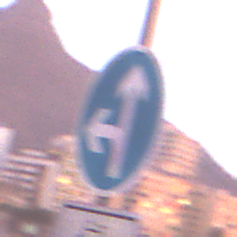
Verkehrszeichen: VorgeschriebeneFahrtrichtungGeradeausOderLinks
Zusatzzeichen unten: EinspurigeFahrzeugeFrei5
Umgebung: Outdoor, Urban
Tageszeit: SunriseSunset
Wetter: PartlyCloudy
Licht: Natural
Jahreszeit: NotSpecified
Kontrast: MediumContrast